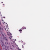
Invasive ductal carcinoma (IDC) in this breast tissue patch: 0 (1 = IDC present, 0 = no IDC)